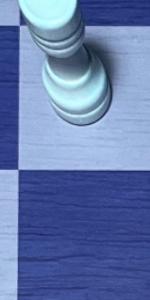
Label: Empty